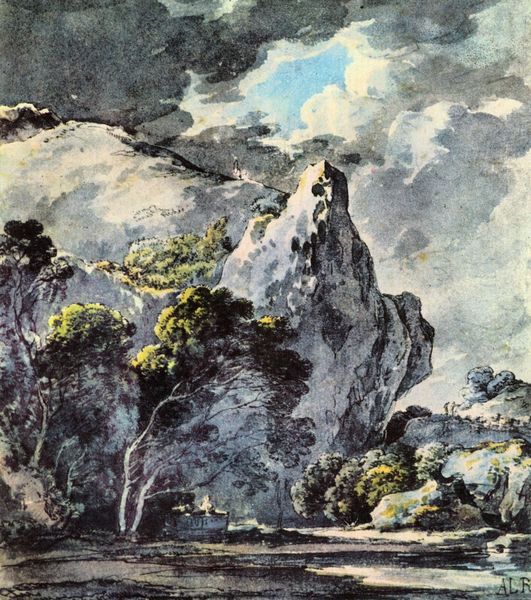
Titel: Felsenlandschaft
Künstler: Adrian Ludwig Richter
Standort: München
Institution: Staatliche Graphische Sammlung
Schlagwörter: baum, berg, blau, dunkel, felsen, gemälde, gestein, gewitter, himmel, schatten, wasser, weiß, wolken, aquarell, bäume, fluss, grün, landschaft, see, ufer, äste, abend, ausschnitt, grau, hell, hintergrund, licht, schwarz, skizze, vordergrund, zeichnung, eis, haus, schnee, weg, wiese, wolke, expressionismus, malerei, stein, bild, signatur, bach, birke, birken, natur, wind, busch, büsche, sonne, gebeugt, kontrast, wald, papier, naturalismus, studie, berge, fels, gebirge, farbe, grafik, steil, luft, sturm, turner, unwetter, wehen, wetter, detail, stimmung, laviert, durchblick, windig, druck, monogramm, loch, koloriert, karg, dramatisch, durchscheinen, schaten, biegen, graue, gewitterstimmung, gebäugt, baäme, blaue, gewitterwolke, himmelstück, brge, gebirhe, himmel schatten, alf, rgemälde